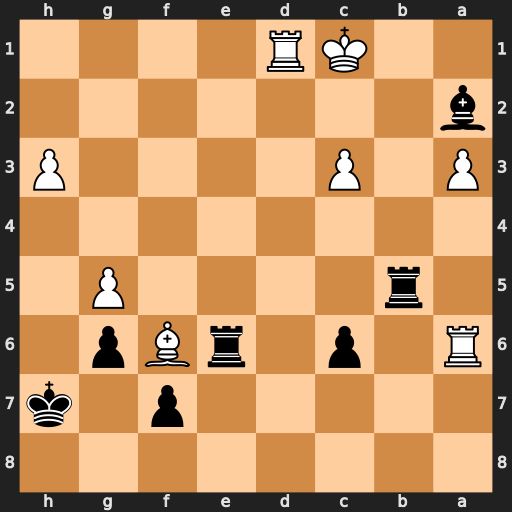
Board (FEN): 8/5p1k/R1p1rBp1/1r4P1/8/P1P4P/b7/2KR4
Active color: b
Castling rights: -
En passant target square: -
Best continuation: Re2 Rd2 Re1+